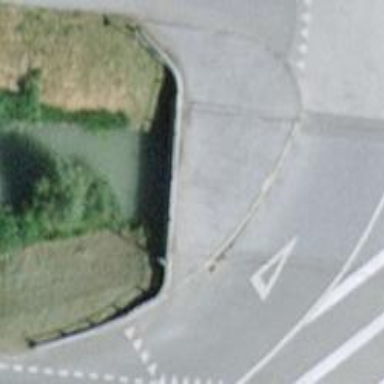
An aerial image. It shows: Canal culvert running through tunnel.